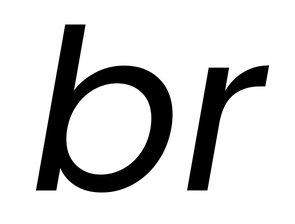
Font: Poppins-Italic